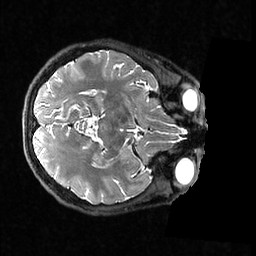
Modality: T2w
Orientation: axial
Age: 51
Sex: female
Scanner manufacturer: ge
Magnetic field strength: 3 T
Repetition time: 3.202 s
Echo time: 0.06562 s